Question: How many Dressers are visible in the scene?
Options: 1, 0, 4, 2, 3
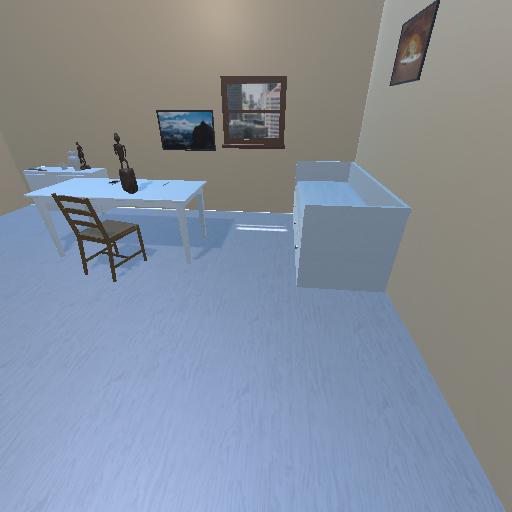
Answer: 1